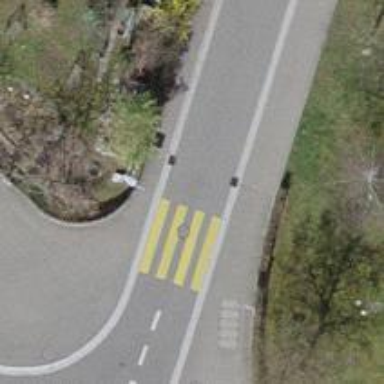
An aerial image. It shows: Kerb barrier.